Question: Below is a database design which represents my problem(it is not my actual database design). For each city I need to know which restaurants, bars and hotels are available. I think the two designs speak for itself, but:
First design: create one-to-many relations between city and restaurants, bars and hotels.
Second design: only create an one-to-many relation between city and place.
Which design would be best practice? The second design has less relations, but would I be able to get all the restaurants, bars and hotels for a city and there own data (property_x/y/z)?
- - -

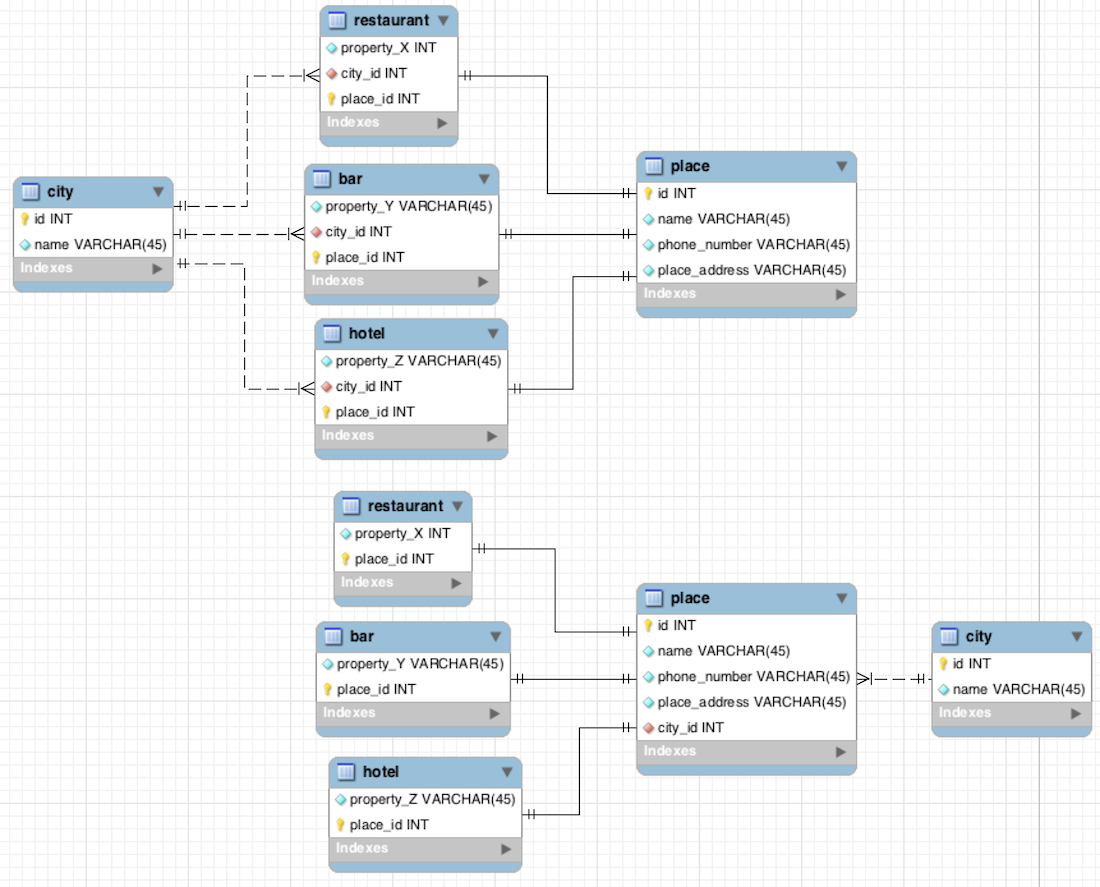
Answer: Your data, and the of your SQL and ERD, are the most important factors to consider. For the purpose of readability:
- 'city_id''place'
Other design points to consider are how this structure will be extended in the future. Let's compare adding a new subtype:
- 'city'-
I'd again go with the second design.
Now, I'm guessing, but the reason for putting 'city_id' in the subtype is probably that you anticipate that it's more efficient or faster in some specific use cases and this may be a very good reason to ignore readability/understandability. However, until you performance on the actual hardware you'll deploy on, you don't know:
- - -
I would argue that design one is an attempt to physically model the database on an ERD, which is a bad practice.
optimization is the root of a lot of evil in SW Engineering.
There are two solutions to implementing subtypes on an ERD:
1. A common-properties table, and one table per subtype, (this is your second model)
2. A single table with additional columns for subtype properties.
In the single-table approach, you would have:
- 'TYPE INT NOT NULL'- 'property_X''property_Y''property_Z''place'
Here is a quick table of pros and cons:
Disadvantages of a single-table approach:
- - - 'WHERE TYPE = ?'-
Advantages of a single-table approach:
- - 'WHERE TYPE = ?''FROM PLACE INNER JOIN HOTEL ON PLACE.ID = HOTEL.PLACE_ID'
, you have to pick based on the type of SQL and CRUD operations you are doing most frequently, and possibly on performance (but see above for a general warning).
All things being equal, I would advise the default option is your second design. But, if you have an overriding concern such as those I listed above, do choose another implementation. But don't optimize prematurely.